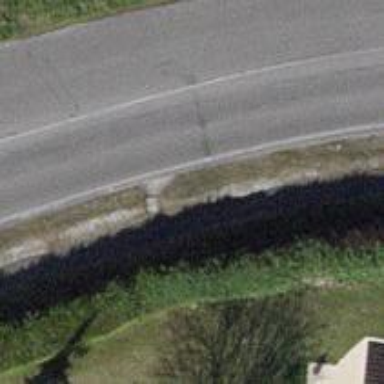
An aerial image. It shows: Asphalt sidewalk.